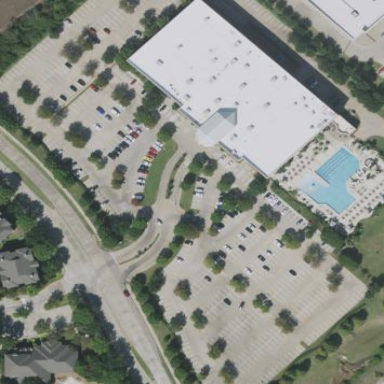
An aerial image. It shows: Building used as fitness center.